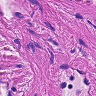
Metastatic tissue present: no